Question: So I followed <URL> it gives me the error "Profile Installation Failed" - "Invalid Profile".

I can see the iPad visits my page and gives me the UDID, but I can't seem to find a page that shows me what the iPad wants back.
Right now i'm just returning some xml, but that doesn't work:
'''
<plist version="1.0">
<key>status</key>
<string>OK</string>
</plist>
'''
<URL>
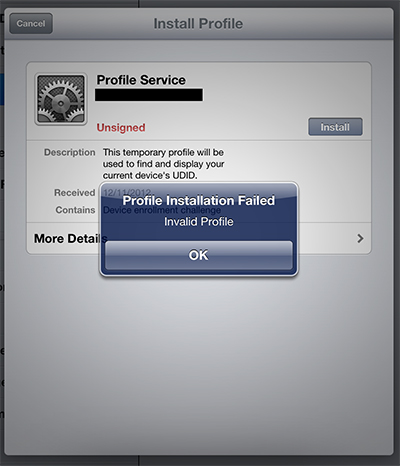
Answer: After searching high and low I found <URL> by Lakitu which said to do a 301 redirect.
If anyone is interested here is the code I used for redirecting:
'''
context.Response.Status = "301 Moved Permanently";
context.Response.AddHeader("Location", "/device/enroll.aspx");
context.Response.End();
'''
I read that you needed to redirect to a directory, but any file seems fine.
Happy coding!